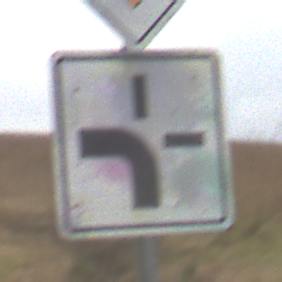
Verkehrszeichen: VerlaufVorfahrtsstrasse1
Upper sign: Vorfahrtsstrasse
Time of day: MorningAfternoon
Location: Outdoor (Nature)
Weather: Overcast
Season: NotSpecified
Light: Natural